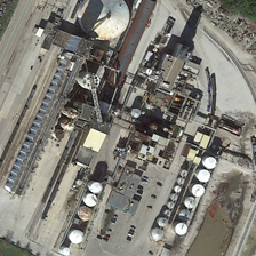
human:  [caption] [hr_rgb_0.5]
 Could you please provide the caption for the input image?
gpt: work in a factory workers in the car parked next to the factory .

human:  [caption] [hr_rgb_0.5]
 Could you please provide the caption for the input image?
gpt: There are many white metal cylinders in the factory, as well as many green plants and luxuriant forests.

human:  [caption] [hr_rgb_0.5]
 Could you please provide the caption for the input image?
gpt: inside the factory have a lot of spherical storagetanks .

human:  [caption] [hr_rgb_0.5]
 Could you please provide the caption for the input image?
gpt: there are many factories with rust marks on the concrete lined with .

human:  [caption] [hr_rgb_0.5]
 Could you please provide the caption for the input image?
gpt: There are many white metal cylinders around the factory, as well as many green plants and luxuriant forests.